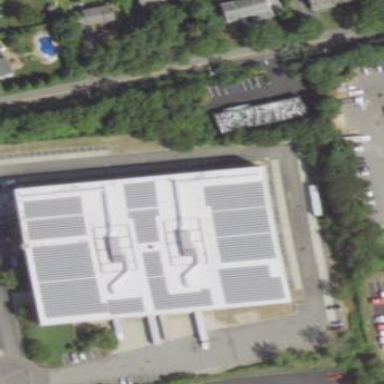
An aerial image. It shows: Commercial building.